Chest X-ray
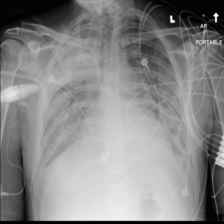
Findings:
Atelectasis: positive
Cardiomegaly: negative
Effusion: negative
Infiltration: positive
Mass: negative
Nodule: negative
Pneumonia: negative
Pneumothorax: negative
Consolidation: negative
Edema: negative
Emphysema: negative
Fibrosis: negative
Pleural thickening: negative
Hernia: negative